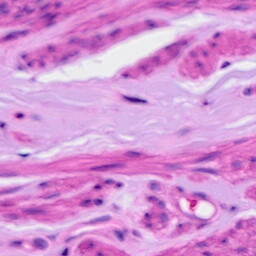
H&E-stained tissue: Ovarian